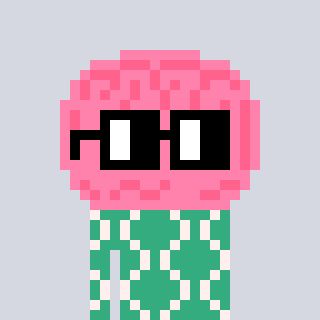
a pixel art character with square black glasses, a brain-shaped head and a teal-colored body on a cool background